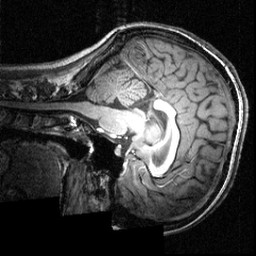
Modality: T1w
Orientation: sagittal
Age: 16
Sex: female
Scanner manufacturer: siemens
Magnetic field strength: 3.951 T
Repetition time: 1.5 s
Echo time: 0.00335 s